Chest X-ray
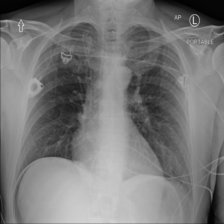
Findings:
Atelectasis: negative
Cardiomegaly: negative
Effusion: negative
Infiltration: negative
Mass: negative
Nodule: negative
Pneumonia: negative
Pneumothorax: negative
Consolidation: negative
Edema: negative
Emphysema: negative
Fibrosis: negative
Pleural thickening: negative
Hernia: negative